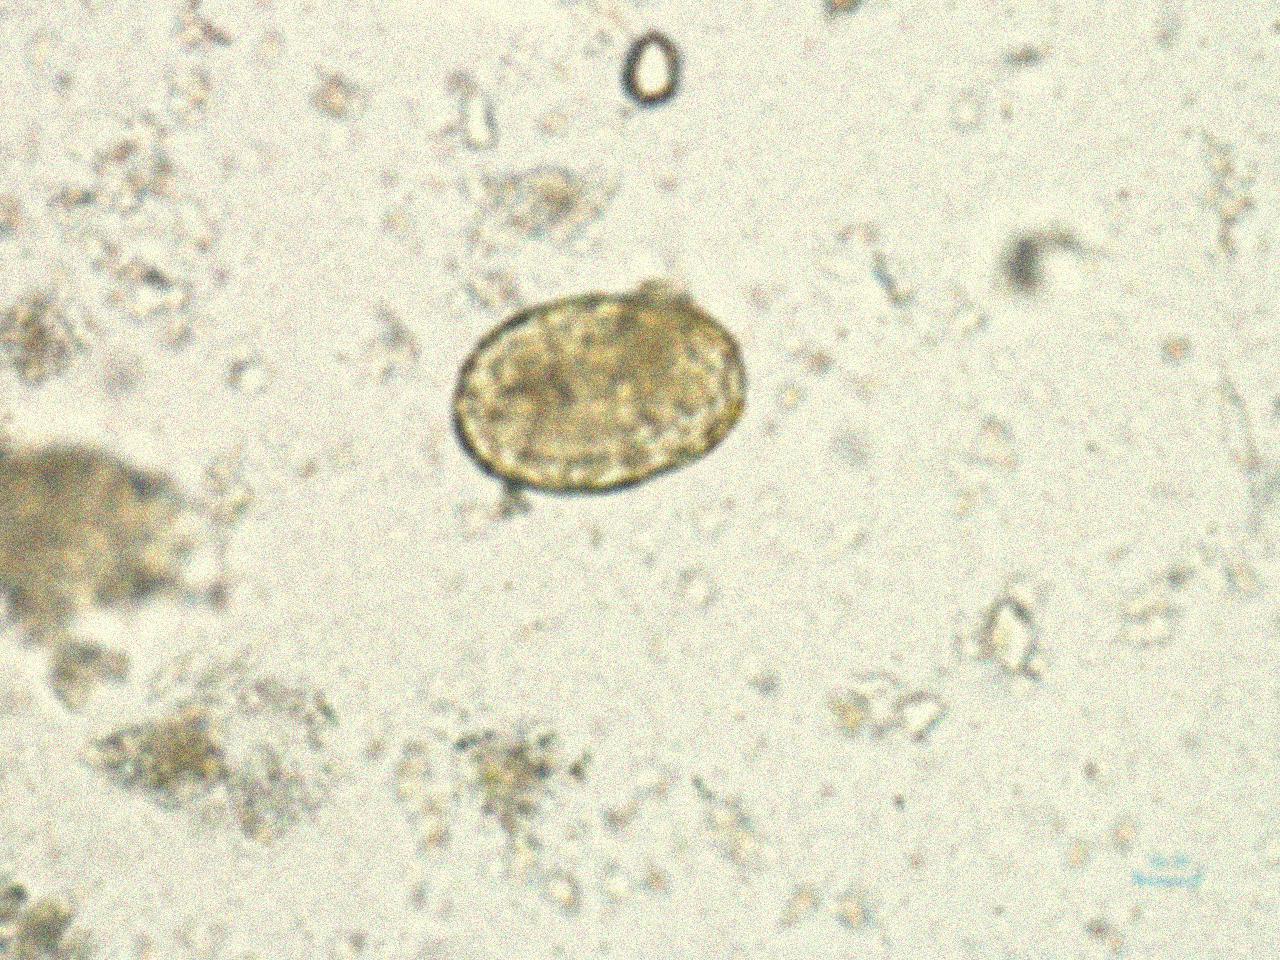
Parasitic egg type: Ascaris lumbricoides